Question: I'm developing an application for Nokia C2 Mobile and I want to handle the soft keys of the keyboard
Attached an image with the button that I want to handle
I have tried Handle KeyPressed and the keycode that returned when I press this button is 0
please what should I do ?

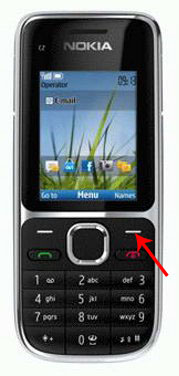
Answer: The button pointed is 'Right Soft Key (RSK)'. In that picture, they 'added commands GoTo, Menu and Names'. Just like that, add commands to the form. Type the code to handle that event in command listener.